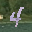
Label: 4